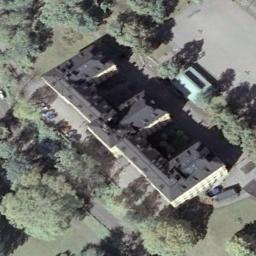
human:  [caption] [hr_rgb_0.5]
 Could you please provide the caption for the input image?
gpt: This is a church  There are many trees around it .

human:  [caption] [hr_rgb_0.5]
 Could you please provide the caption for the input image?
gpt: The church with some gray sloping roofs is surrounded by some trees .

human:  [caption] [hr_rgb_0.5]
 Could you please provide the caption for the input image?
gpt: A church with a black roof, Surrounded by many trees .

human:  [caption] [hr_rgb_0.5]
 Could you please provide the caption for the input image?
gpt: There is a church on the open place next to some trees .

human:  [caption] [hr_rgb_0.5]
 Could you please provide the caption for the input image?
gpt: There are many trees near the church .